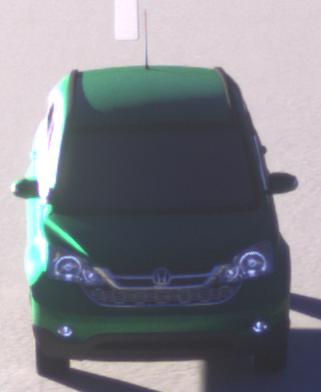
Make: Honda
Model: CR-V
Detailed model: CR-V (III) (04/10 - 10/12)
Model produced from: 2010
Model produced until: 2012
Doors: 5
Color: green
Road condition: dry road
Daytime: sunrise or sunset
Contrast: high contrast